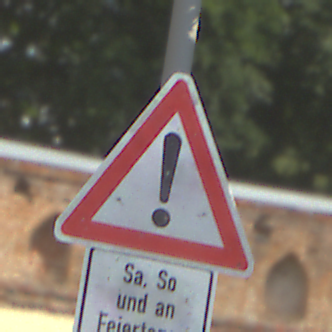
Verkehrszeichen: Gefahrenstelle
Zusatzzeichen unten: ZeitangabenMitBeschraenkungAufWochentage9
Umgebung: Outdoor, Suburban
Tageszeit: Midday
Wetter: PartlyCloudy
Licht: Natural
Jahreszeit: NotSpecified
Kontrast: HighContrast